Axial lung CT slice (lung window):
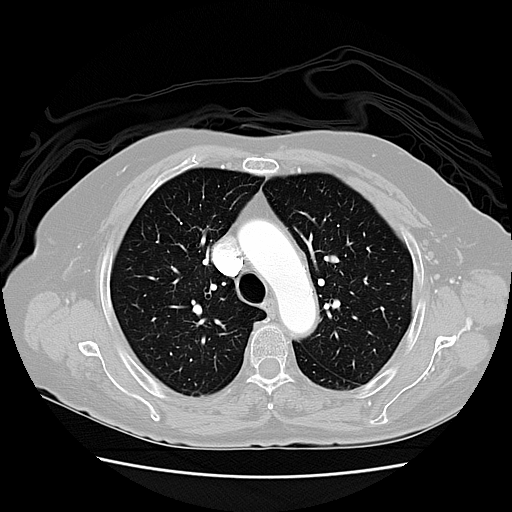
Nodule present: no